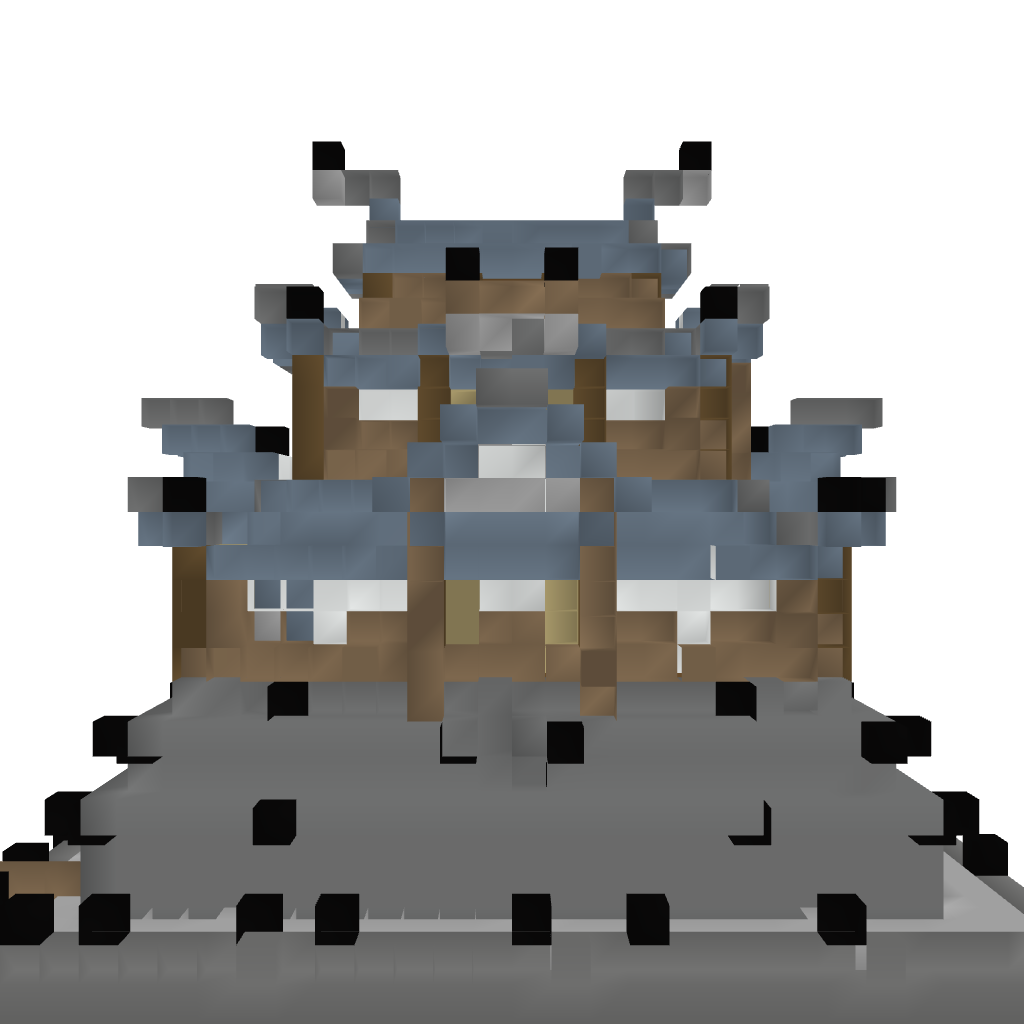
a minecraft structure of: supreme house asian style